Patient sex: M
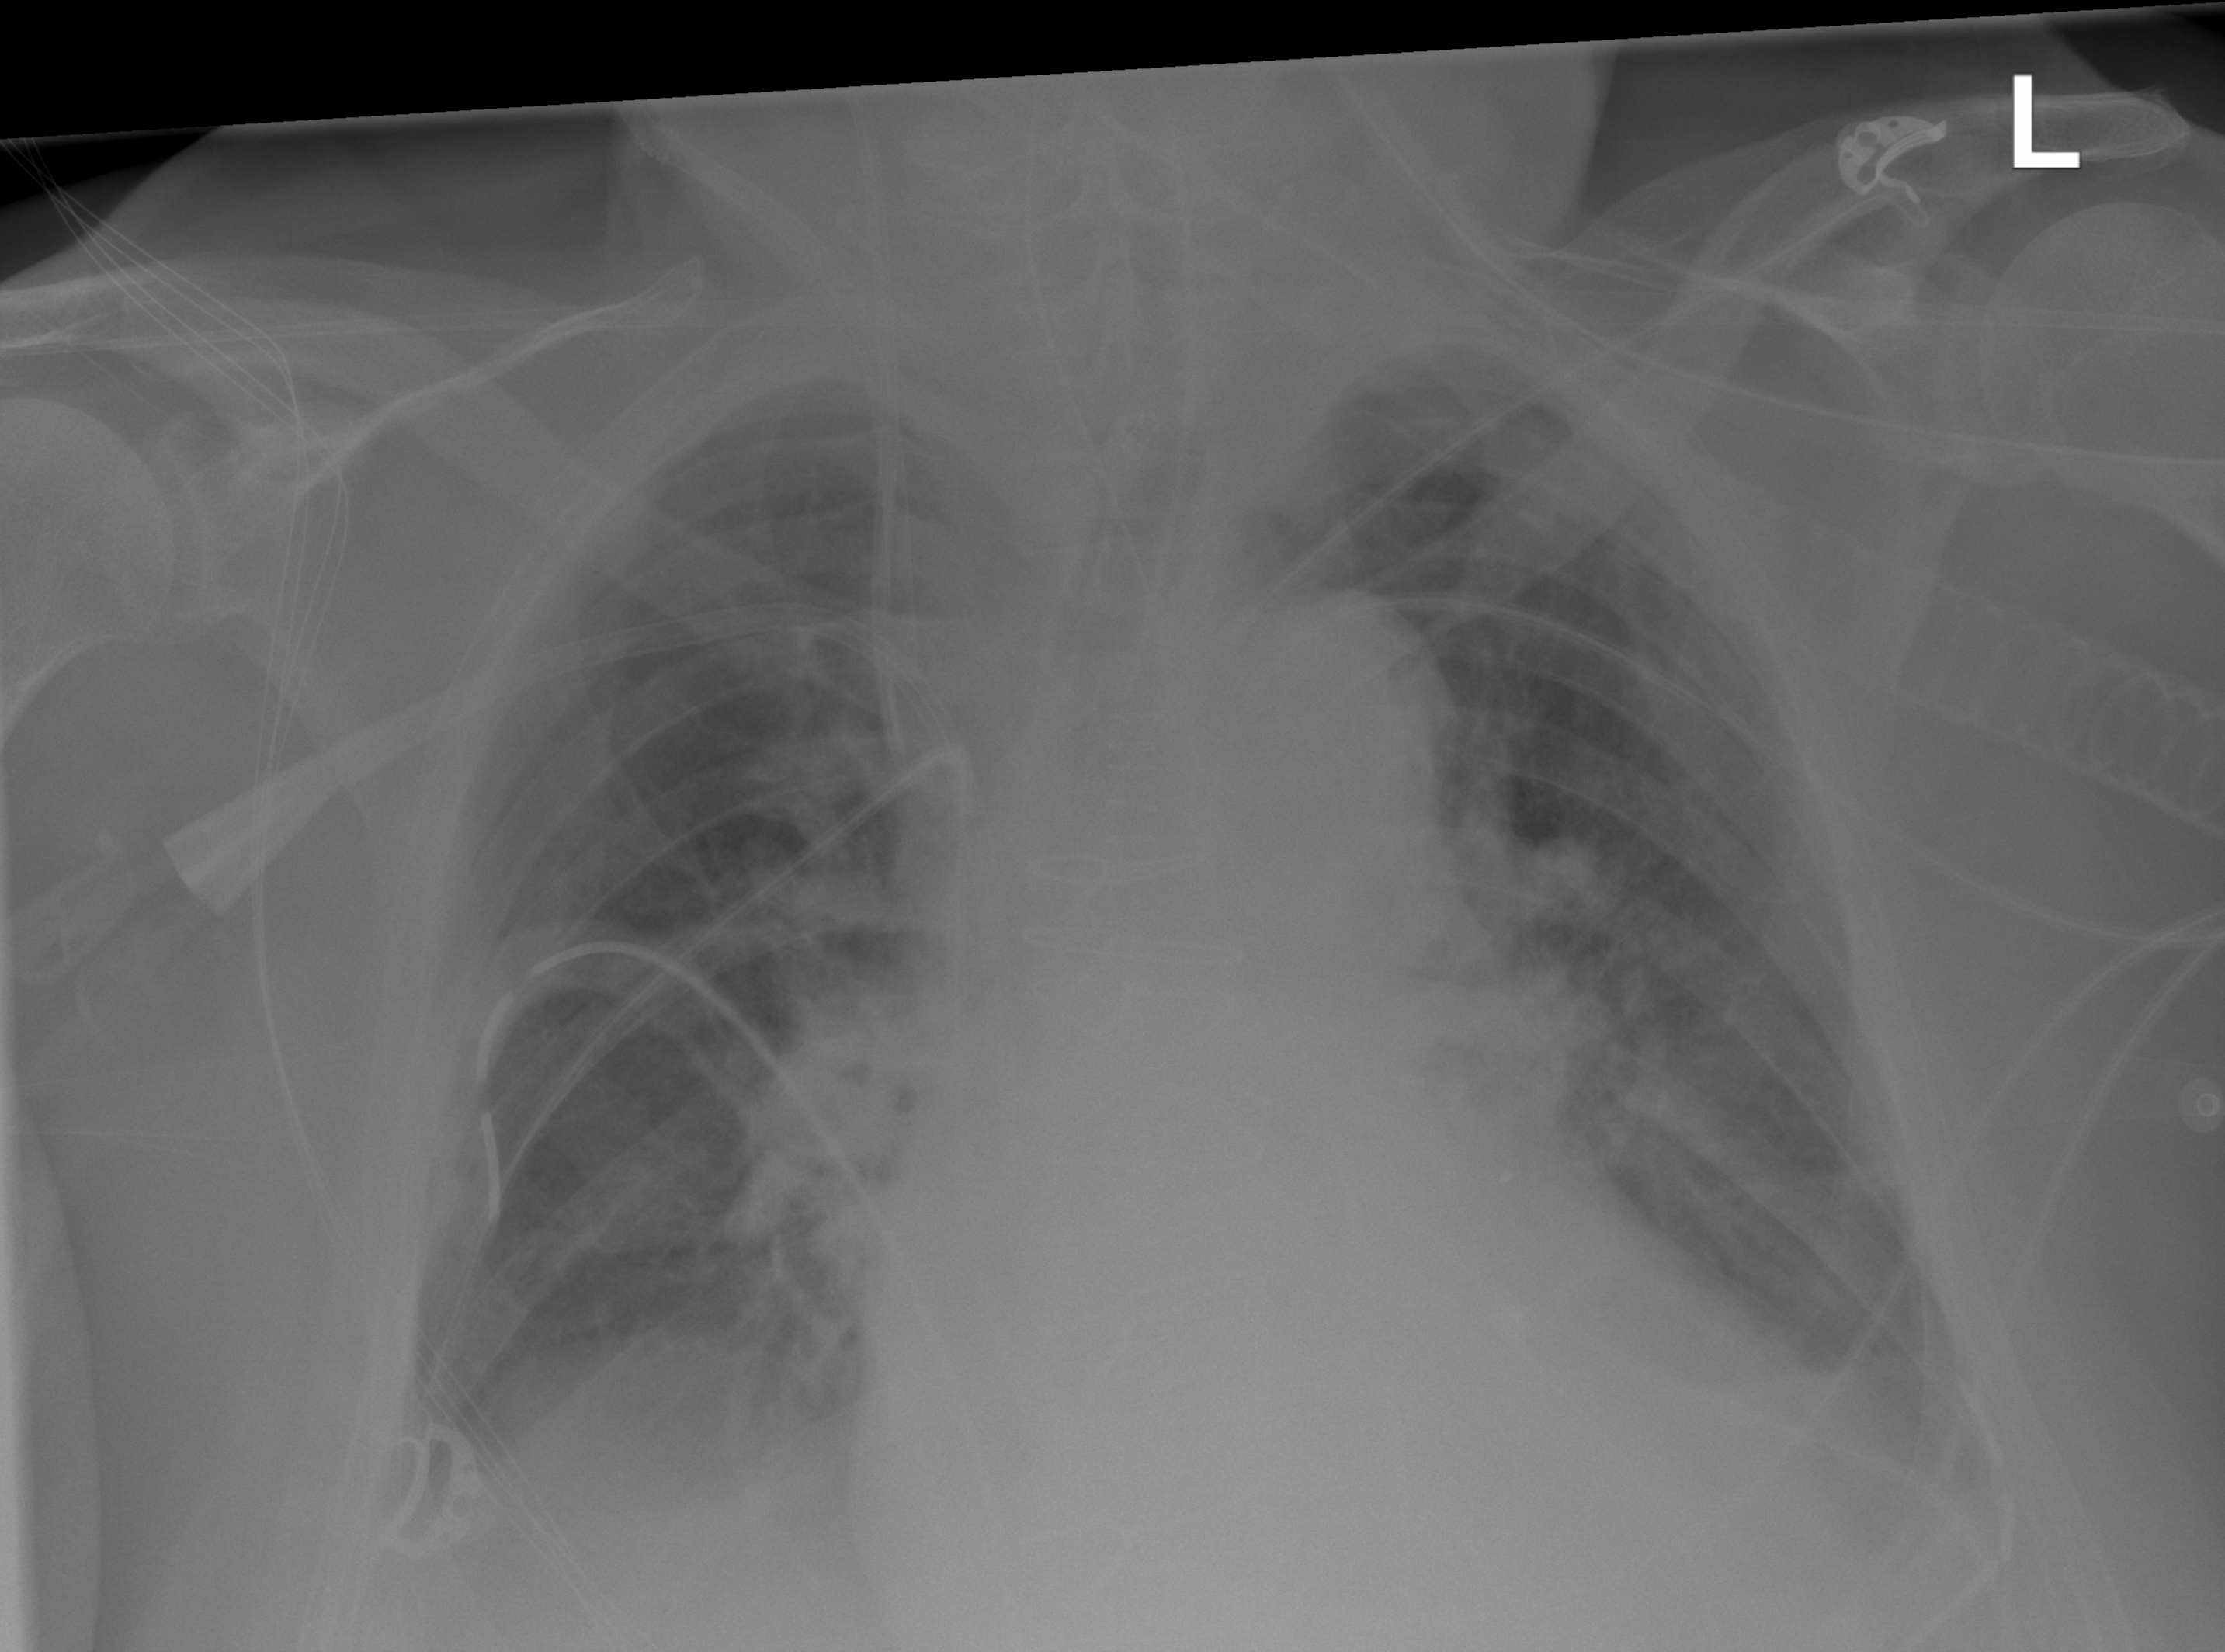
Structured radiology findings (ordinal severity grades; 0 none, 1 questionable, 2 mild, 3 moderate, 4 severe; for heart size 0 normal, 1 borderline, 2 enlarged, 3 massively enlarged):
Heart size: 3
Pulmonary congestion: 2
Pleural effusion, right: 0
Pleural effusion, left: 2
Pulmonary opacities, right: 0
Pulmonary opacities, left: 0
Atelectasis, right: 2
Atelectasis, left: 2